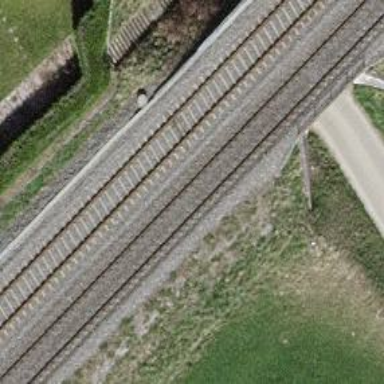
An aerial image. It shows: Bridge with single railway track electrified by contact line.